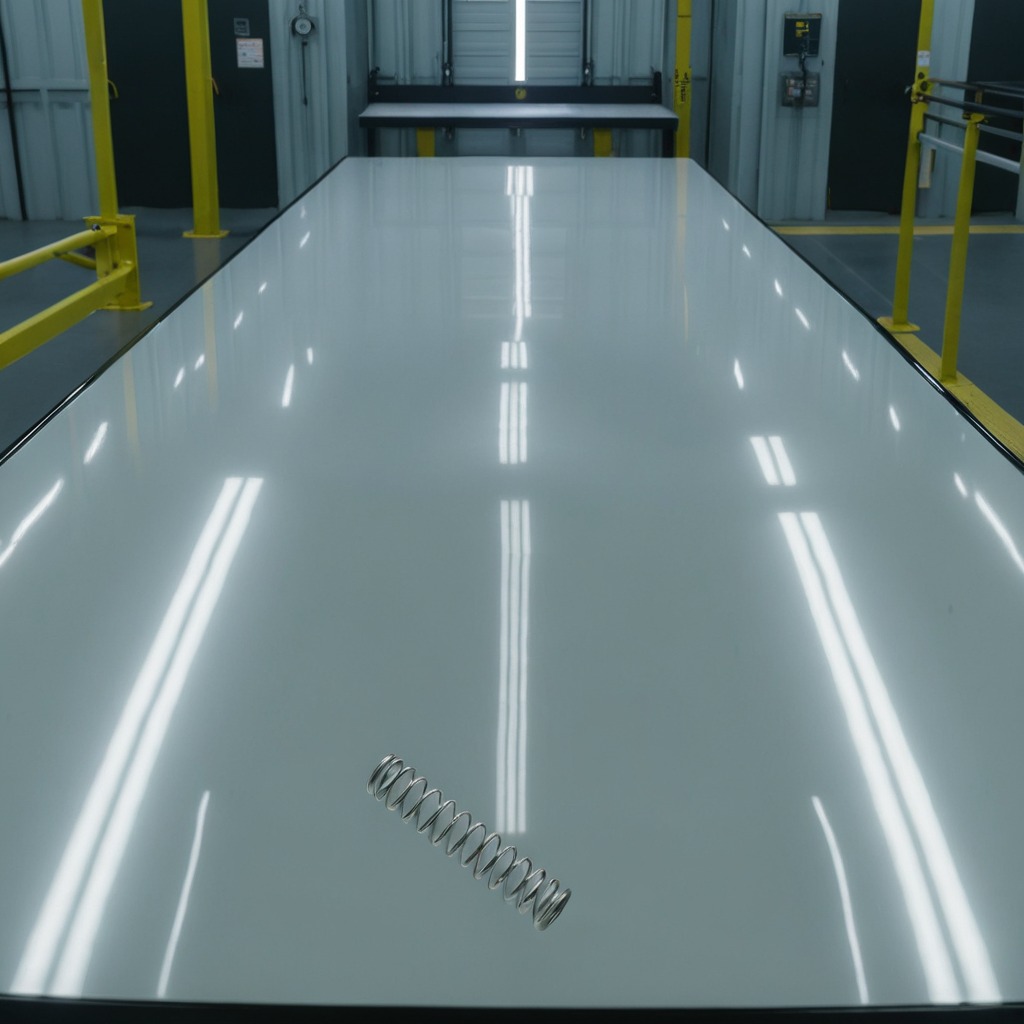
A coiled metal spring is lying on a high-gloss table in a ship maintenance bay industrial lighting.